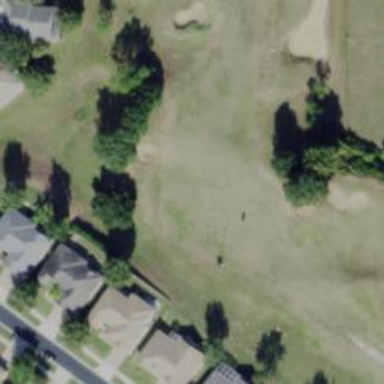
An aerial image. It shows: Grassy area designated as golf fairway.